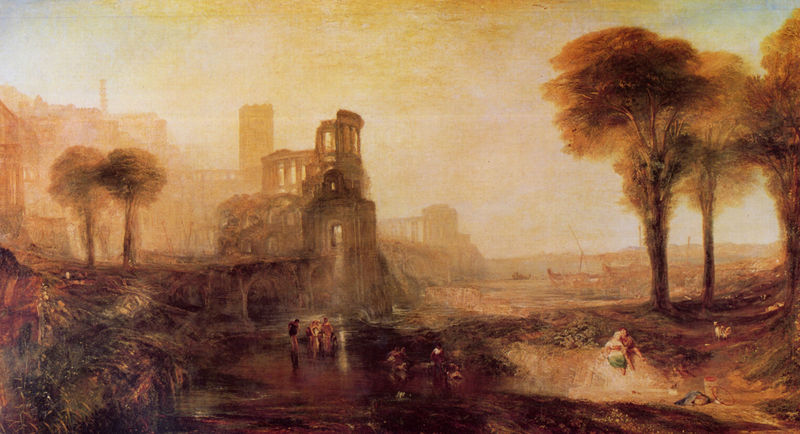
Titel: Caligulas Palast und Brücke
Künstler: William Turner
Standort: London
Institution: Tate Gallery
Schlagwörter: baum, berg, blau, gemälde, himmel, laub, mann, meer, schatten, wasser, wolken, baden, badende, baumstämme, bäume, fluss, frauen, gelb, grün, landschaft, menschen, ocker, see, sitzen, stadt, ufer, äste, abend, braun, fenster, frau, hell, hintergrund, kleider, licht, männer, orange, säulen, weiss, gebäude, gras, haus, tiere, weg, wiese, malerei, meschen, architektur, stehen, öl, bach, dämmerung, erde, ferne, gräser, horizont, häuser, morgen, spiegelung, weite, zweige, brücke, büsche, gewässer, kanal, sonne, boden, gold, paar, personen, pflanzen, krone, renaissance, rokoko, wasserfall, boot, boote, genre, kamin, turm, gleb, schiff, schiffe, strand, italien, mast, ernte, berge, dunst, nebel, sonnenuntergang, pause, rast, beleuchtung, sepia, figuren, hafen, kähne, masten, böschung, romantik, luft, stämme, turner, korb, stimmung, abendrot, unscharf, bögen, waschen, fussboden, ruine, antike, blenden, helligkeit, burg, strahlen, reinigen, waten, ruinen, rom, lichtstrahlen, verschwommen, baumgruppe, schloß, antik, rinde, palmen, tempel, gegenlicht, hirten, ausruhen, fantasie, erdtöne, bauwerke, kulissen, rost, erdreich, william turner, architekturkulissen, durchgönge, brock, graban